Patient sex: M
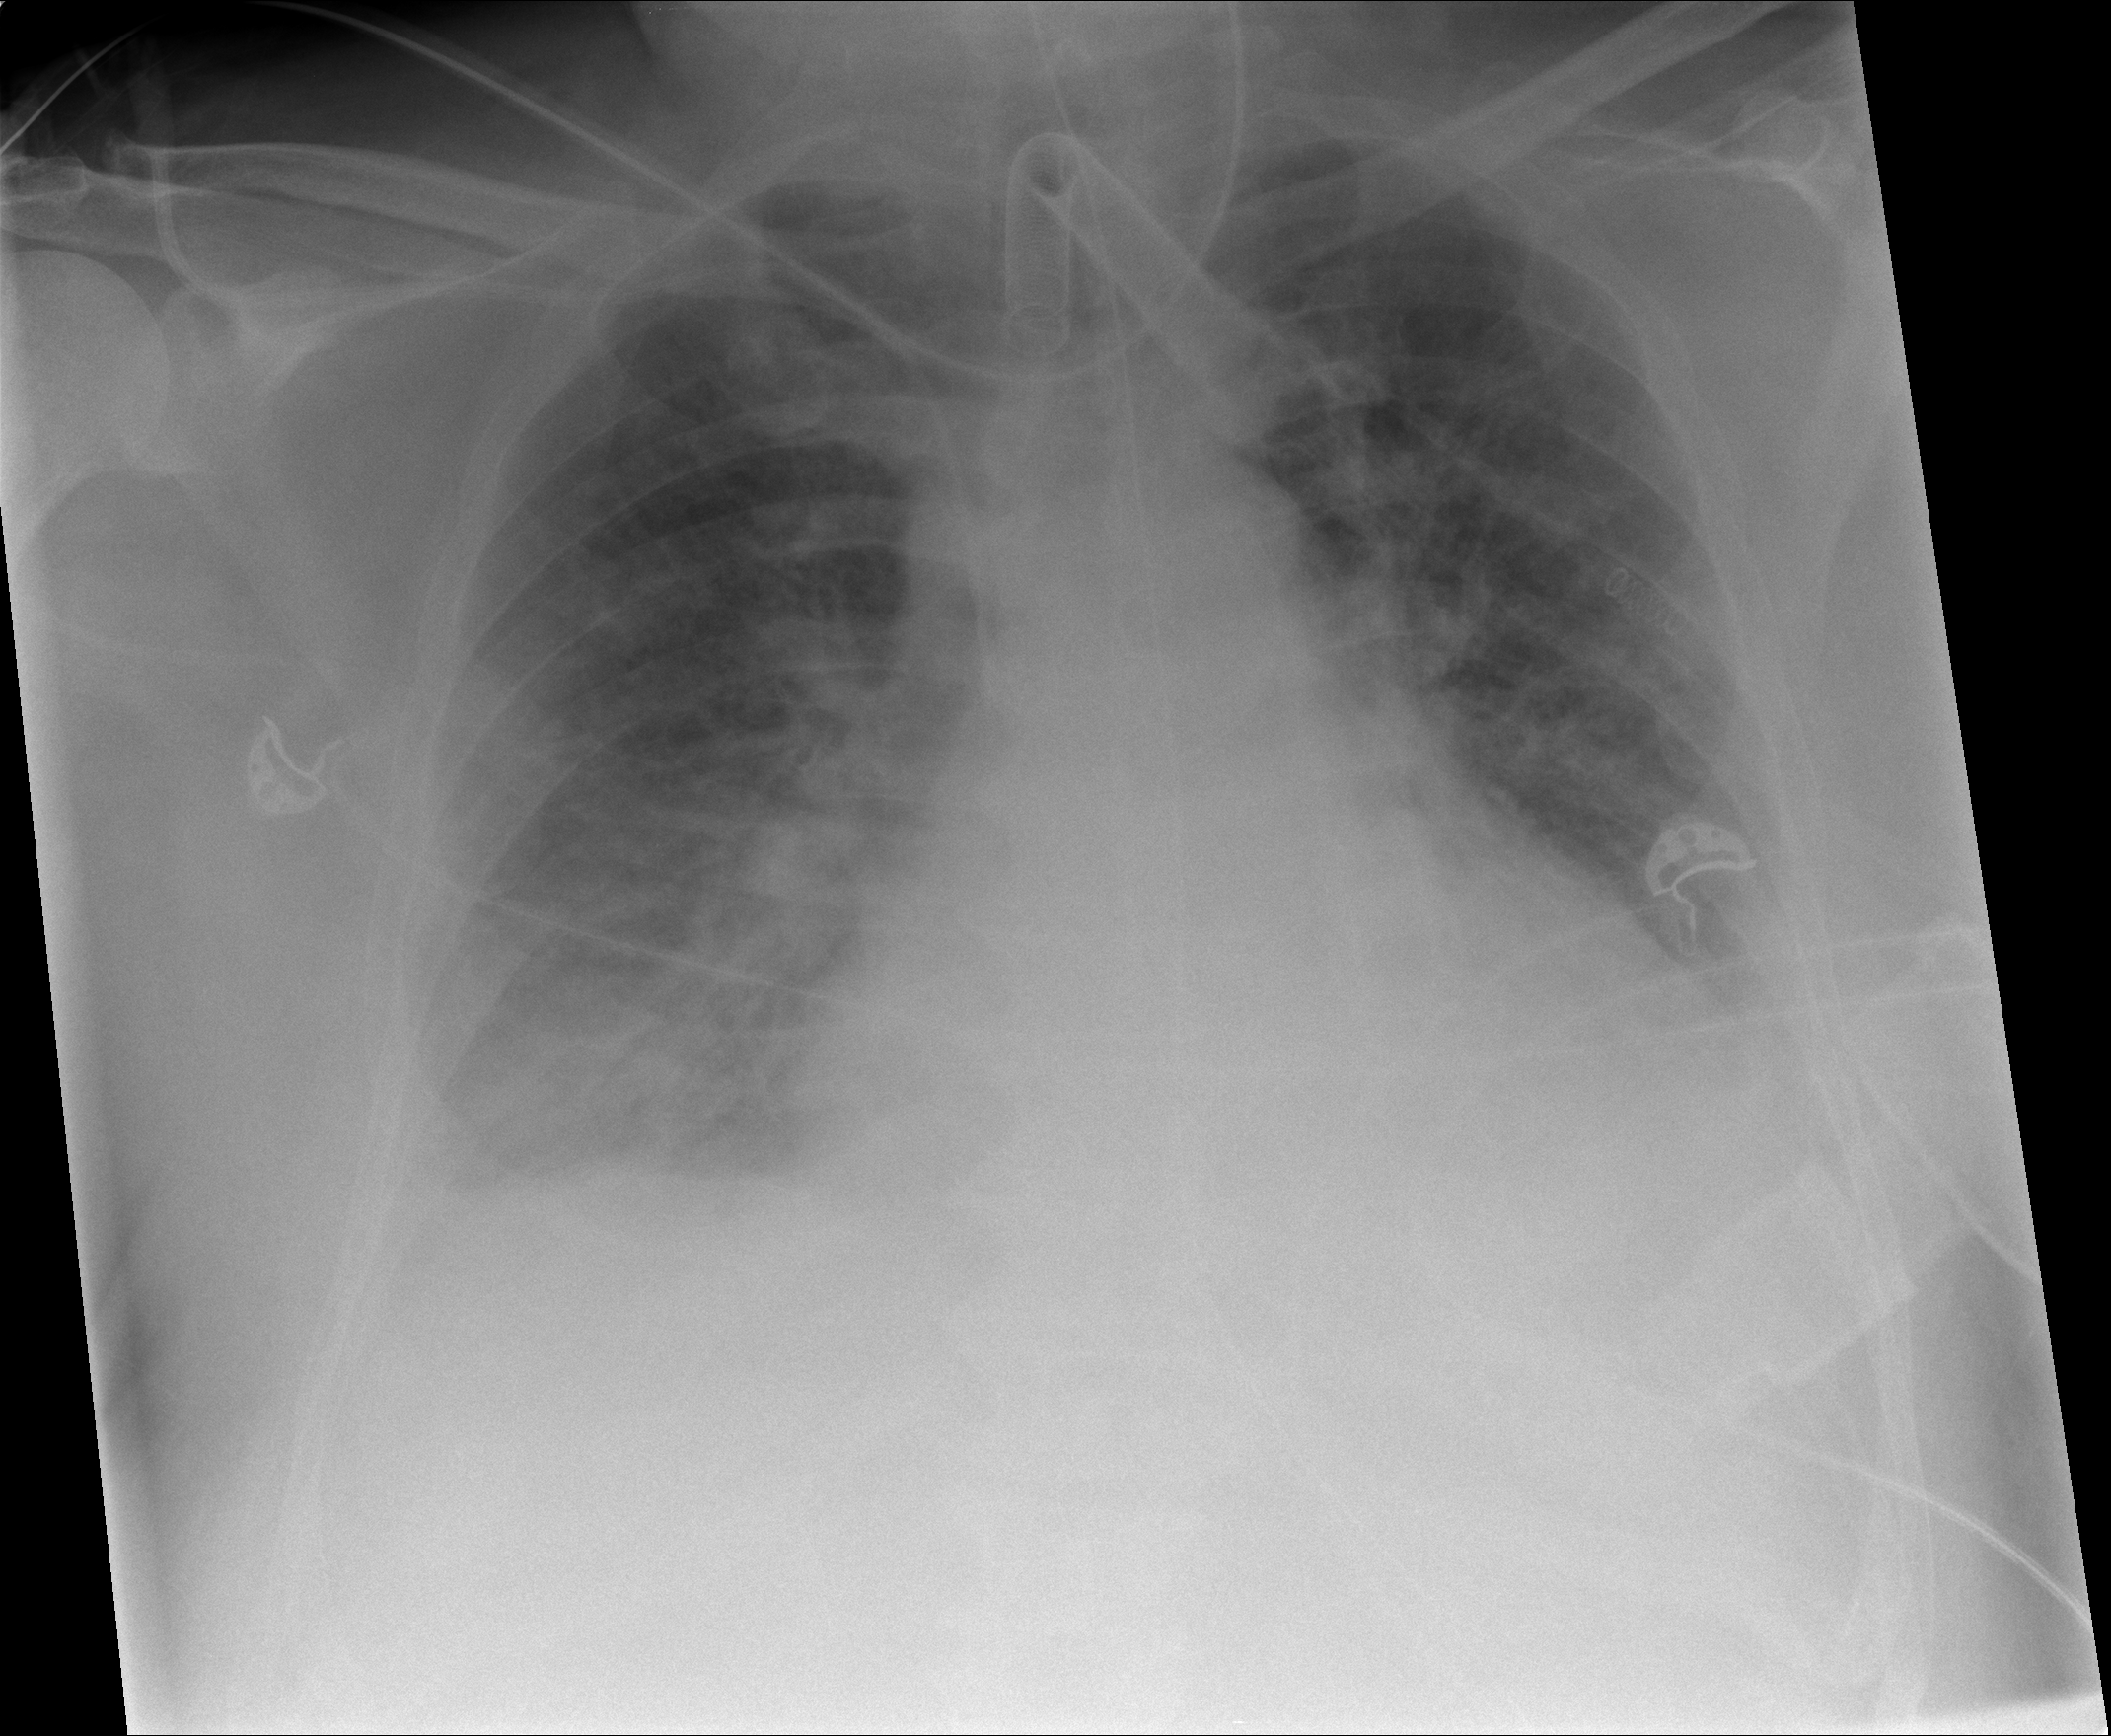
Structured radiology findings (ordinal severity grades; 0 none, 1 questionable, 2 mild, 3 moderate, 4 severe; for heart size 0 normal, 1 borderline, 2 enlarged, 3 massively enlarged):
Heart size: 2
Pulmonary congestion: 3
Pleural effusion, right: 1
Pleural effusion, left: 1
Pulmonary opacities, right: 3
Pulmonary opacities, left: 3
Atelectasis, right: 2
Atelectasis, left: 2